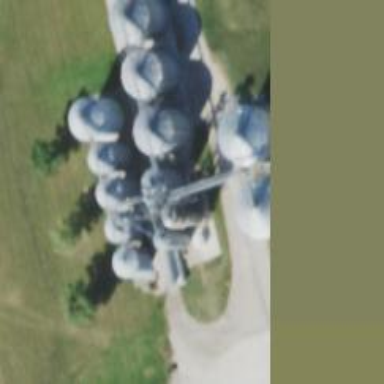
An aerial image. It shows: Silo.